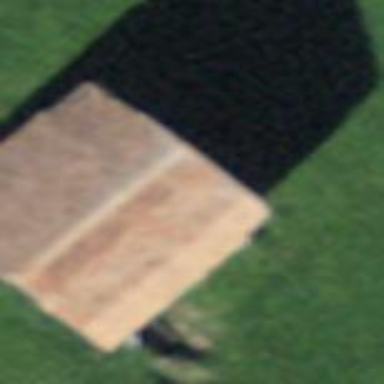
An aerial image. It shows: Barn.